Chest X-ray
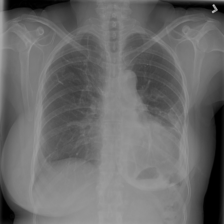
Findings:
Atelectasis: negative
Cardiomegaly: negative
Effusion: negative
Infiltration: negative
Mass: negative
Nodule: negative
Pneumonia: negative
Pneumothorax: negative
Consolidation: negative
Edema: negative
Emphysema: negative
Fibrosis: negative
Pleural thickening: positive
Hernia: negative